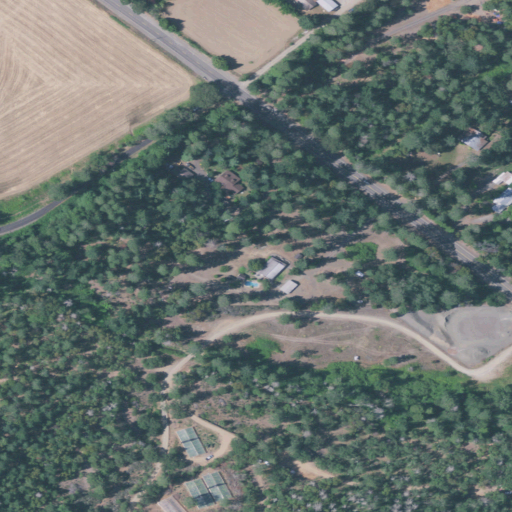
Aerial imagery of valley in Oregon named Ferris Gulch containing evergreen forest, pasture, woody wetlands, low intensity development, shrub, open development, herbaceous wetlands, medium intensity development, and grassland